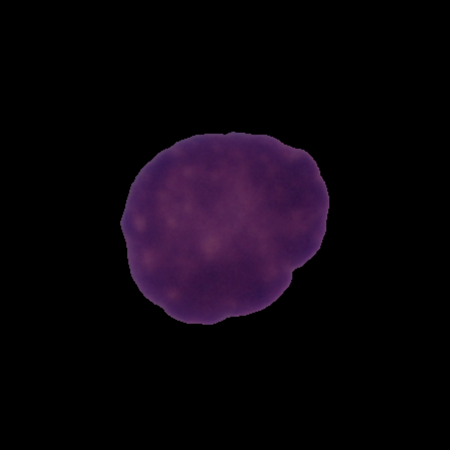
Label: healthy